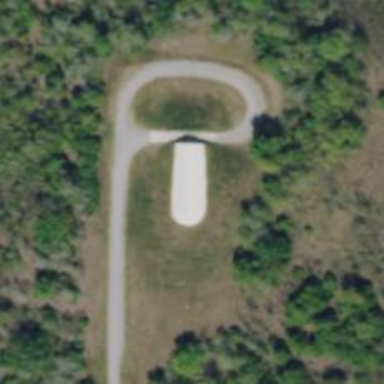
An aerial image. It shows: Military bunker for protection and defense.